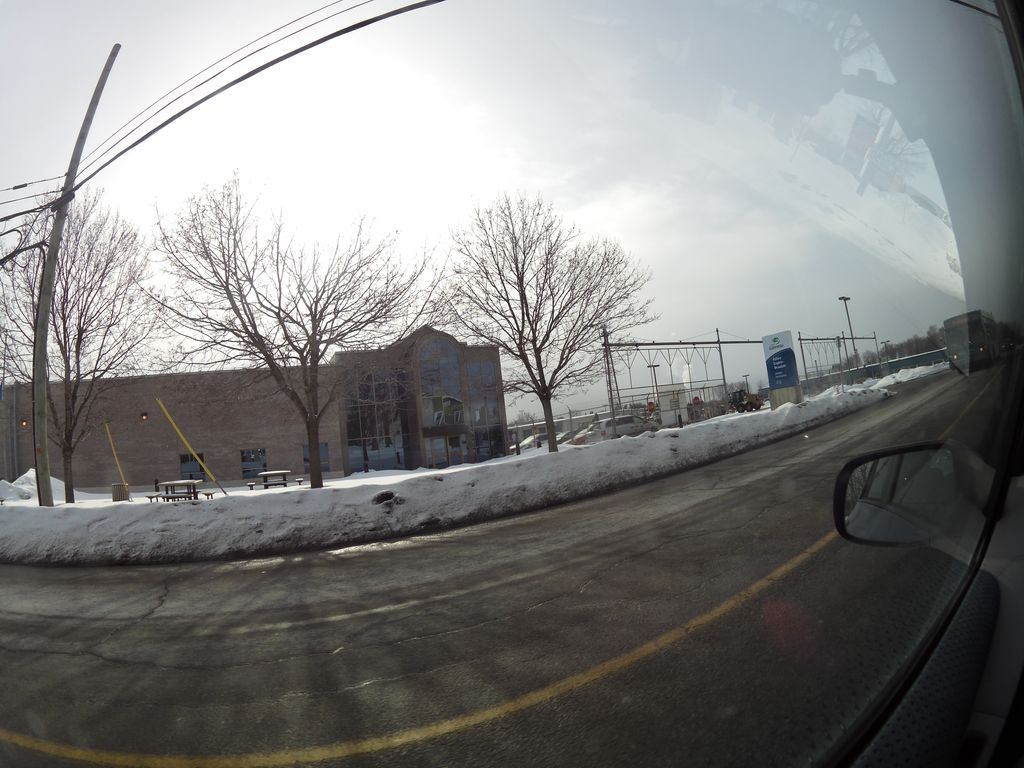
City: ottawa-gatineau